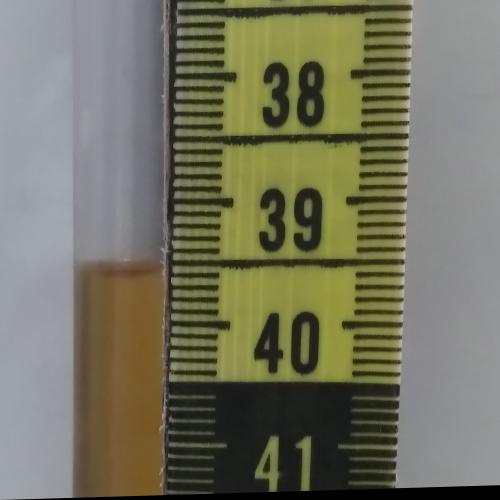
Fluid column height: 39.6 cm